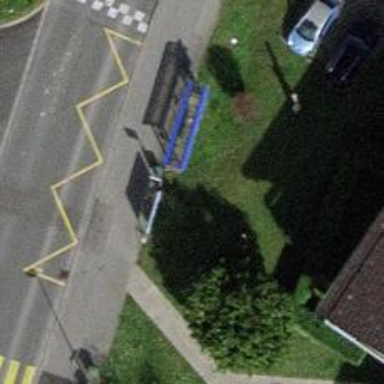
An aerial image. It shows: Bus stop with shelter.